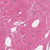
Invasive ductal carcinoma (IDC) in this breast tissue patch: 0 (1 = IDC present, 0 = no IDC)